Question: I have Float32Array textures which can be displayed through WebGL correctly. However, when I tried to convert them into Uint16Array, the problem occurs.

Here is my conversion part.
'''
var _floatToHalfFloat = function(input, offset) {
var largestHalf = Math.pow(2, 30-15) * (1 + 1023/1024);
var m = new ArrayBuffer(4);
var n = new Float32Array(m);
var o = new Uint32Array(m);
var f = 0.0;
for (var i = input.length - 1 - offset; i >= 0;i--) {
n[0] = input[i];
f = o[0];
// fast conversion of half
// ref : ftp://www.fox-toolkit.org/pub/fasthalffloatconversion.pdf
if (isNaN(input[i])) {
input[i] = 0x7fff;
} else if(n === Infinity || n > largestHalf) {
input[i] = 0x7c00;
} else if(n === -Infinity || n < -largestHalf) {
input[i] = 0xfc00;
} else if(n === 0) {
input[i] = 0;
} else {
input[i] = ((f>>16)&0x8000)|((((f&0x7f800000)-0x38000000)>>13)&0x7c00)|((f>>13)&0x03ff);
}
}
return new Uint16Array(input);
};
'''
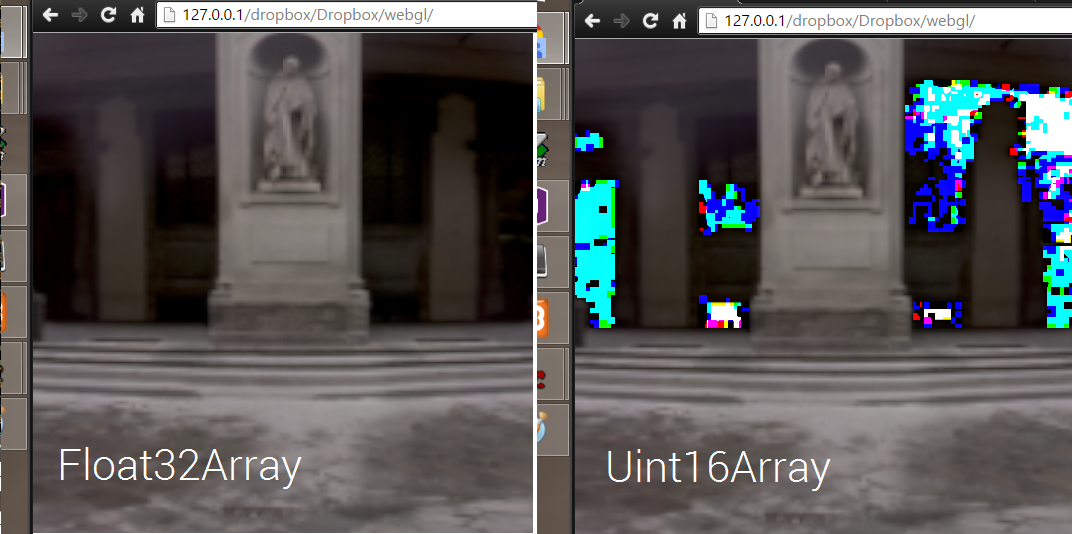
Answer: We can see saturated colors (full red, green and/or blue) in the converted image when reaching black color in the original image. I think the function doesn't work very well near 0.
I have done a quick implementation of <URL>
'''
<html>
<head>
<script>
var _floatToHalfFloat = #### YOUR FUNCTION HERE CUT ####
var _halfFloatToFloat = function(hf) {
var m = new ArrayBuffer(2);
var n = new Uint16Array(m);
n[0] = hf;
var sign = n[0] & 0x8000;
var exp = (n[0] >> 10) & 0x1F;
var mant = n[0]& 0x03FF;
document.getElementById('sign').innerHTML += sign+" - ";
document.getElementById('exp').innerHTML += exp+" - ";
document.getElementById('mant').innerHTML += mant+" - ";
if (exp == 0x1F) {
return 1.0 * Math.pow(-1, sign) * Infinity;
} else if (exp == 0) {
return Math.pow(-1, sign) *
Math.pow(2, -14) *
(mant / Math.pow(2, 10));
} else {
return Math.pow(-1, sign) *
Math.pow(2, exp-15) *
(1+(mant / Math.pow(2, 10)));
}
};
document.addEventListener("DOMContentLoaded", function(event) {
var input = new Float32Array(8);
input[0] = 2.5;
input[1] = 0.25;
input[2] = 0.025;
input[3] = 0.025;
input[4] = 0.0025;
input[5] = 0.00025;
input[6] = 0.000025;
input[7] = 0.0;
var i, s = "Value before = ";
for (i = 0; i < input.length; i++)
s += input[i] + " - ";
document.getElementById('res1').innerHTML = s;
var output = _floatToHalfFloat(input, 0);
s = "Value after = ";
for (i = 0; i < output.length; i++)
s += _halfFloatToFloat(output[i]) + " - ";
document.getElementById('res2').innerHTML = s;
});
</script>
</head>
<body>
<span id="res1">result</span></br>
<span id="res2">result</span></br>
</br></br></br>
<span id="sign">signs =</span></br>
<span id="exp">exponents =</span></br>
<span id="mant">mantissas =</span></br>
</body>
</html>
'''
The test results are shown below :
'''
Value before = 2.5 - 0.25 - 0.02500000037252903 - 0.02500000037252903 - 0.0024999999441206455 - 0.0002500000118743628 - 0.00002499999936844688 - 0 -
Value after = 2.5 - 0.25 - 0.024993896484375 - 0.024993896484375 - 0.002498626708984375 - 0.0002498626708984375 - Infinity - 2 -
signs =0 - 0 - 0 - 0 - 0 - 0 - 0 - 0 -
exponents =16 - 13 - 9 - 9 - 6 - 3 - 31 - 16 -
mantissas =256 - 0 - 614 - 614 - 286 - 24 - 653 - 0 -
'''
This shows that the 2 last information are not coherent. 0.000025 is transformed into Infinity (rather than 0?) and 0 itself is transformed to 2. This doesn't appear to be correct. When you want to code a zero "wikipedia says" your mantissa AND your exponent should be zero. In the code you provided the mantissa is zero but the exponent is 16 which leads to 2 (2^(16-15)).
After tweaking a bit your function it appears that all cases are treated as normal one. This is due to a bug in your if statements. So instead of having :
'''
} else if(n === 0) {
input[i] = 0;
}
'''
You want probably do something like that :
'''
} else if(n[0] === 0) {
input[i] = 0;
}
'''
And the same for all uses of 'n' variable. But you still have the underflow problem.So may be you can find acceptable to do :
'''
} else if(Math.abs(n[0]) < 0.0001) {
input[i] = 0;
}
'''